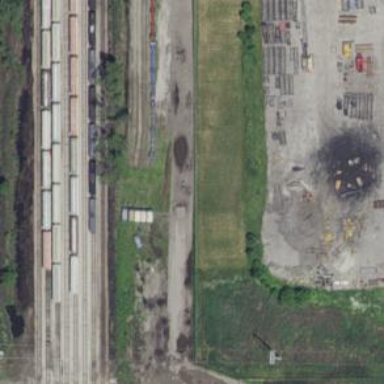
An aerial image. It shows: Abandoned railway yard.